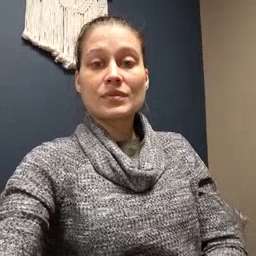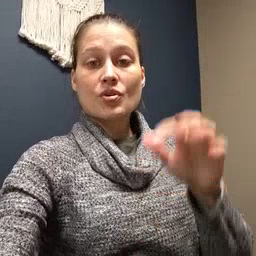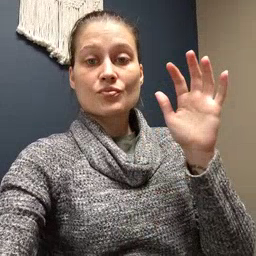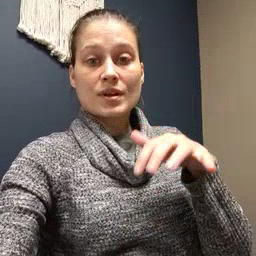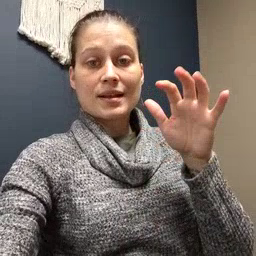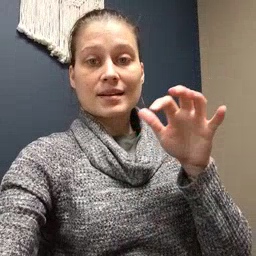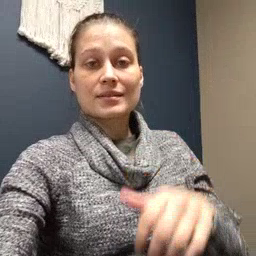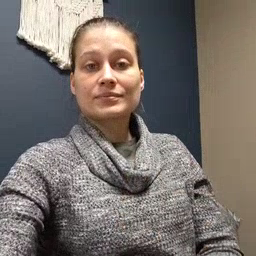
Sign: rain